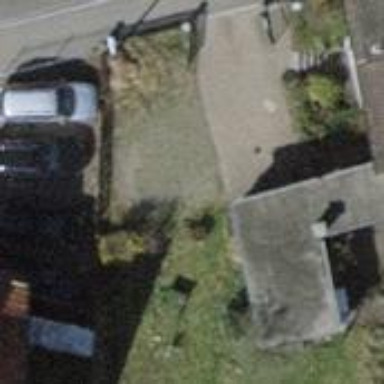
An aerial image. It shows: Garage building.